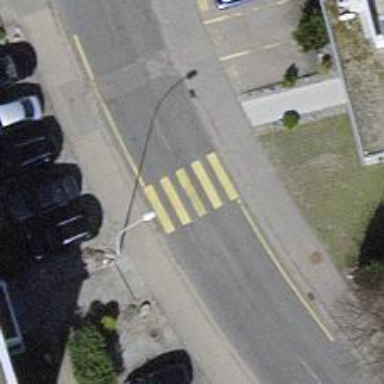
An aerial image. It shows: Uncontrolled zebra crossing with zebra markings.